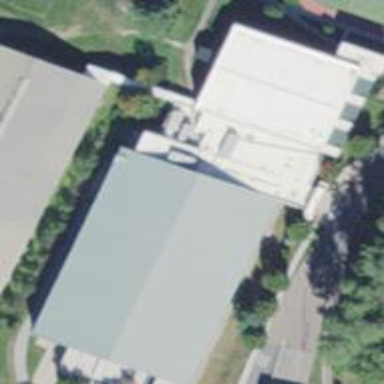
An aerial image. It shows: Building that is sports hall.